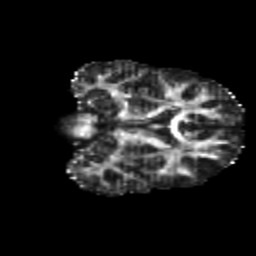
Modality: FA
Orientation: coronal
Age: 11
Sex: male
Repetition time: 9.4 s
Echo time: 0.089 s